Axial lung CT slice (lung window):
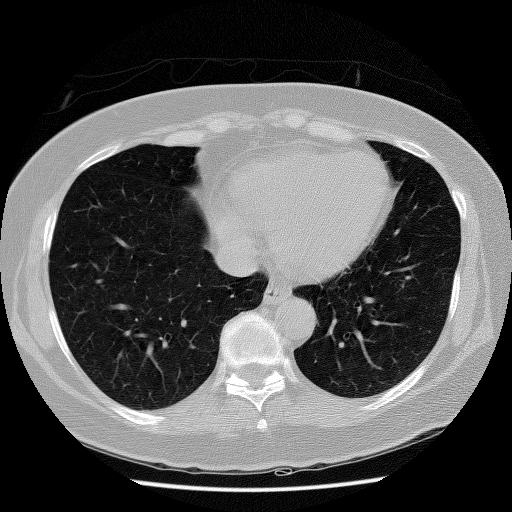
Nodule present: no